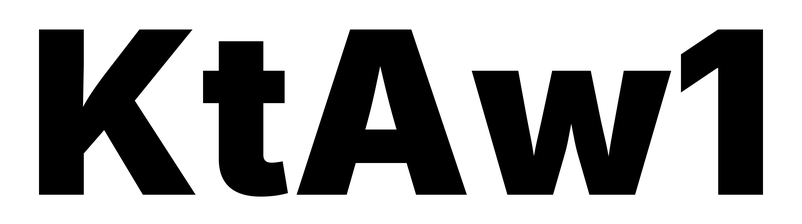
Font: Inter_Black